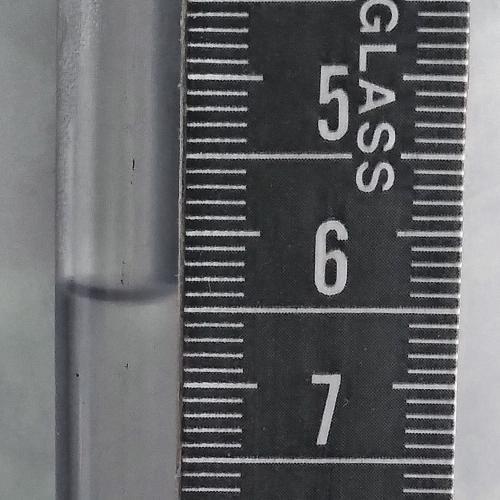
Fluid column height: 6.4 cm